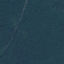
Land use / land cover: Forest